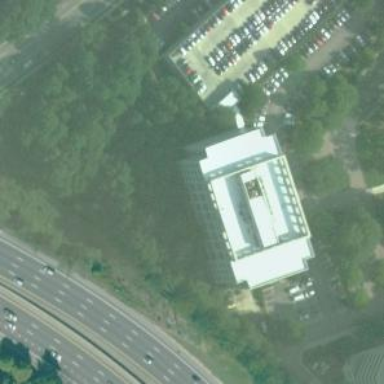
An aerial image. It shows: Commercial building.